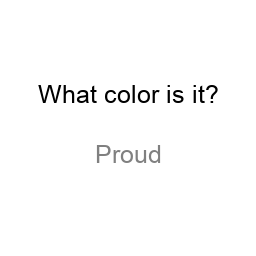
Color: gray
Background color: white
Question text color: black